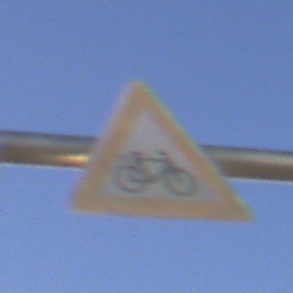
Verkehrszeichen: RadverkehrLinks
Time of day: SunriseSunset
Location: Outdoor (Nature)
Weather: Clear
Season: NotSpecified
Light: Natural